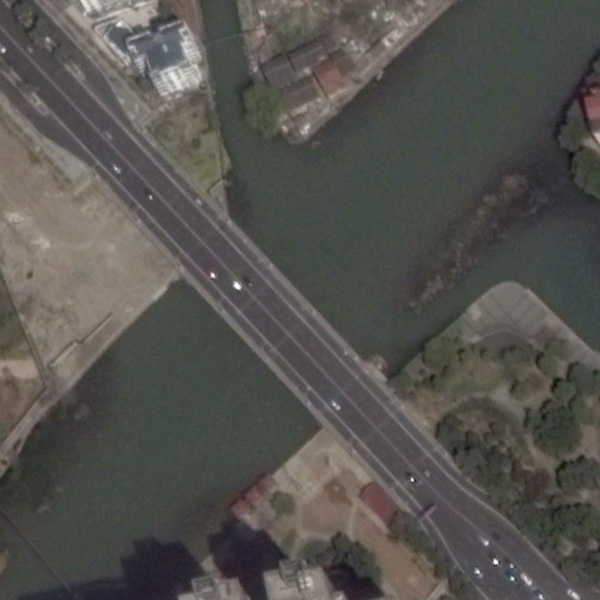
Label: Bridge